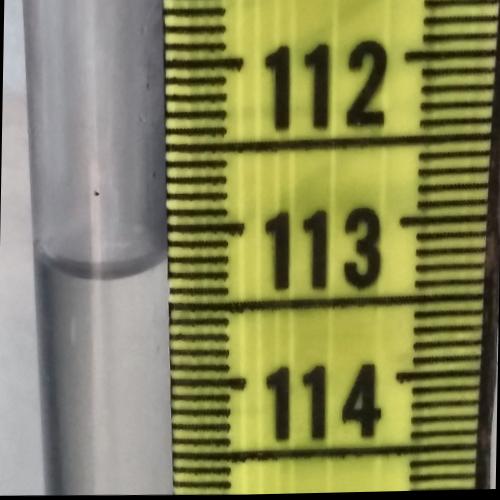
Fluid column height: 113.2 cm